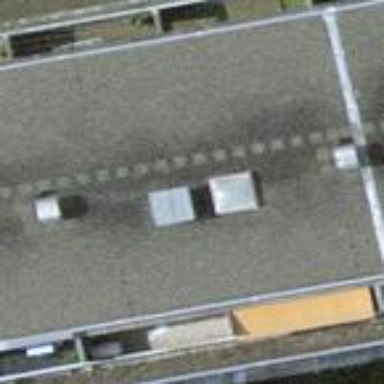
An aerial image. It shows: Part of building.